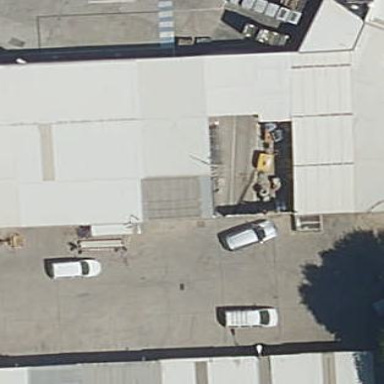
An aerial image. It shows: Warehouse.